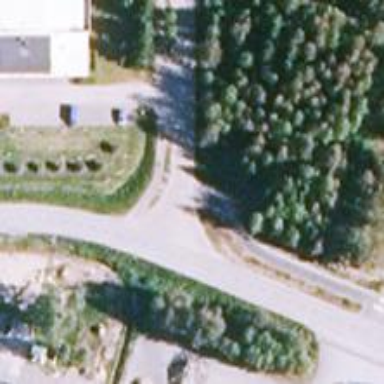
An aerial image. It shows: Cycleway.